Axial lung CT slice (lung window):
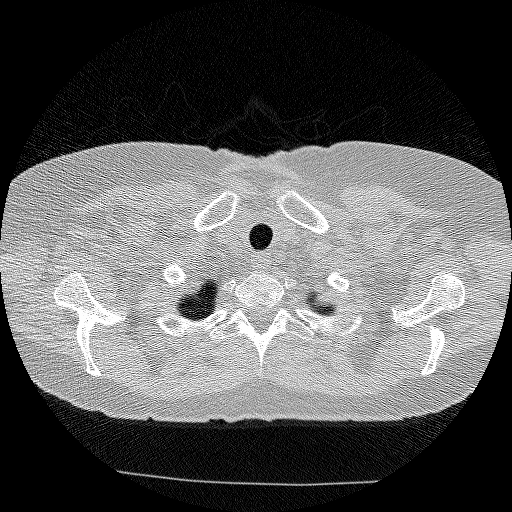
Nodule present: no